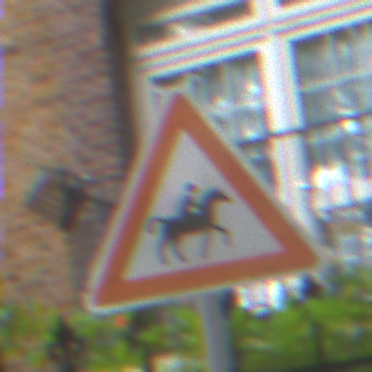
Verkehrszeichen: ReiterLinks
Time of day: MorningAfternoon
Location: Outdoor (Urban)
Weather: Overcast
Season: NotSpecified
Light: Natural